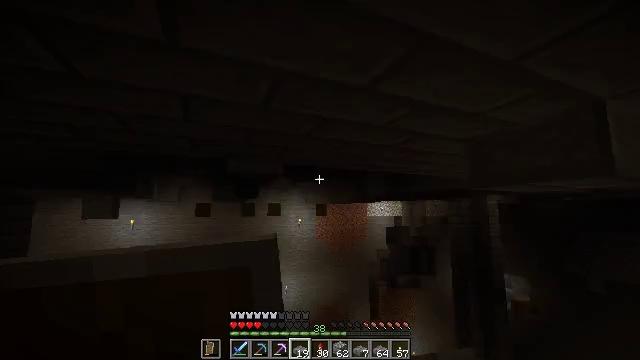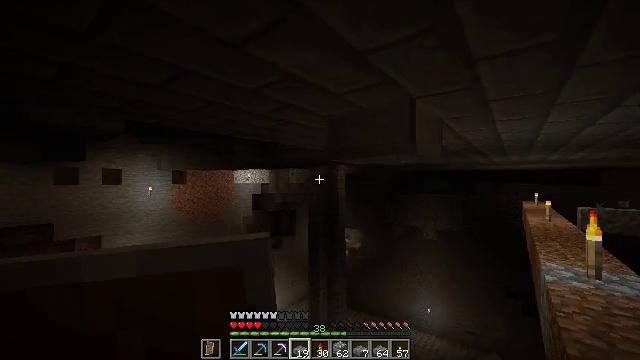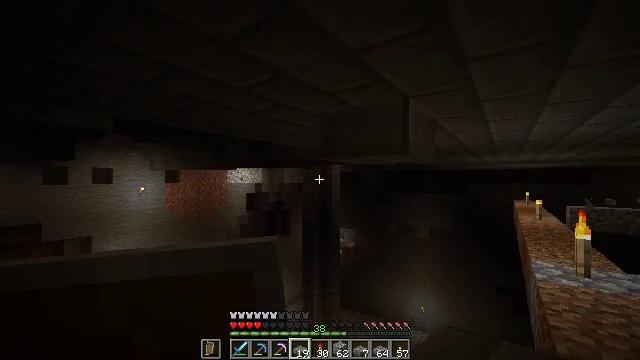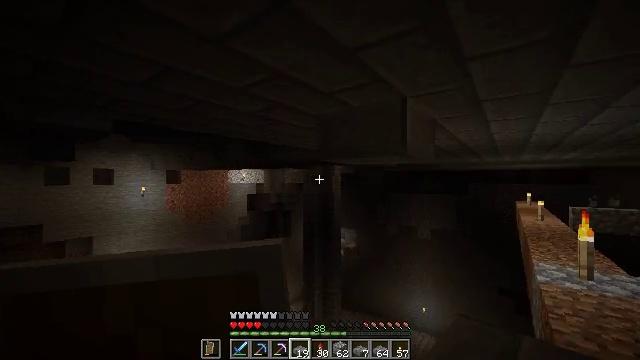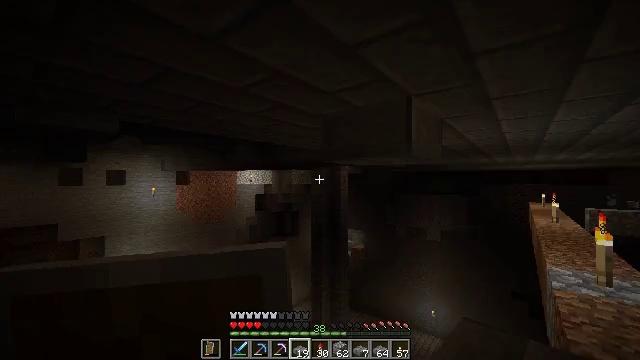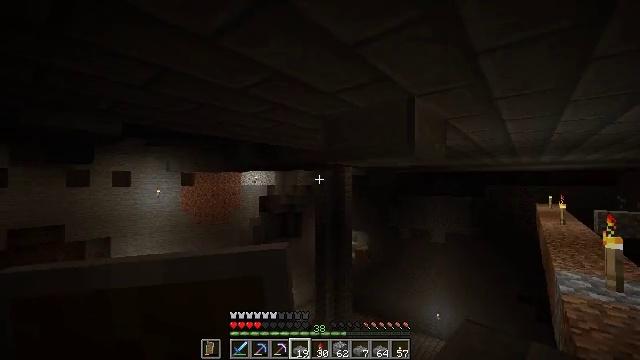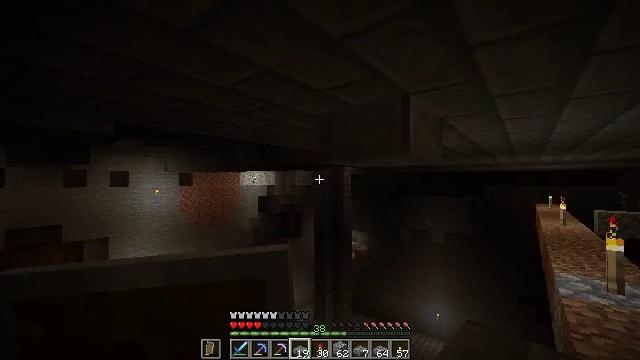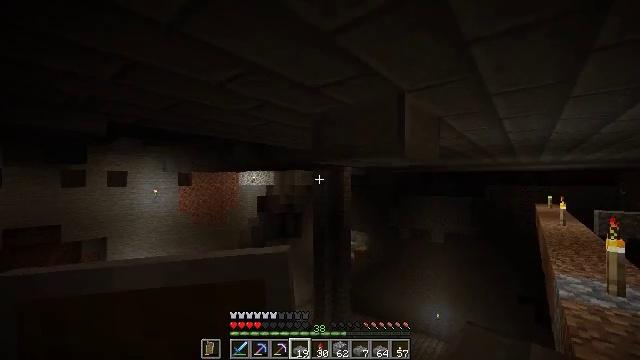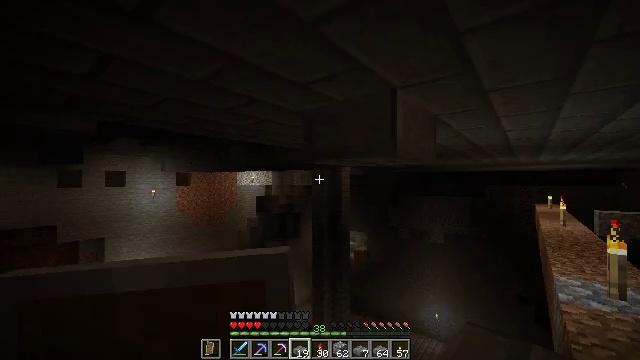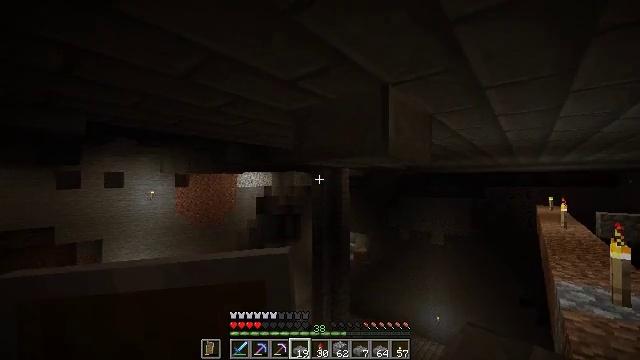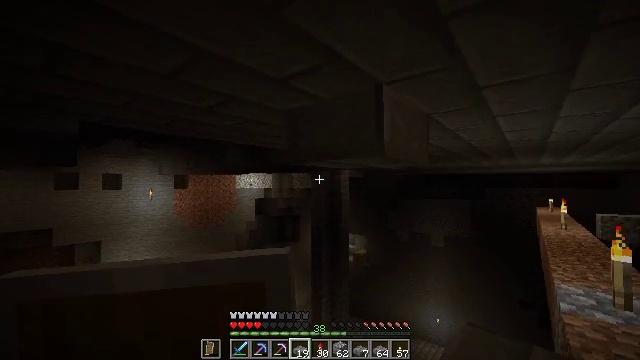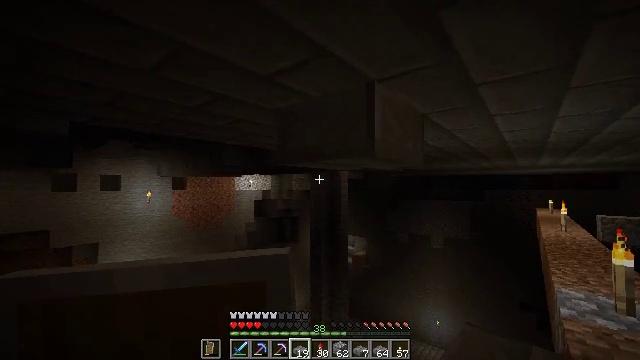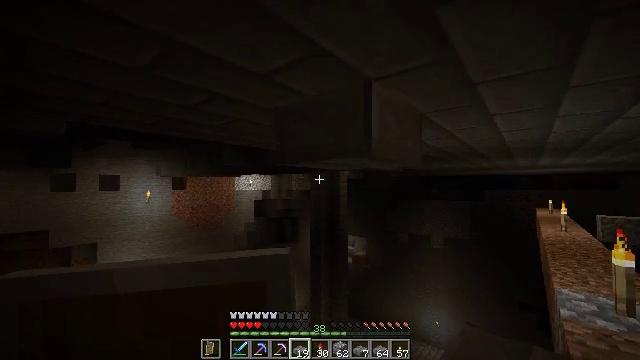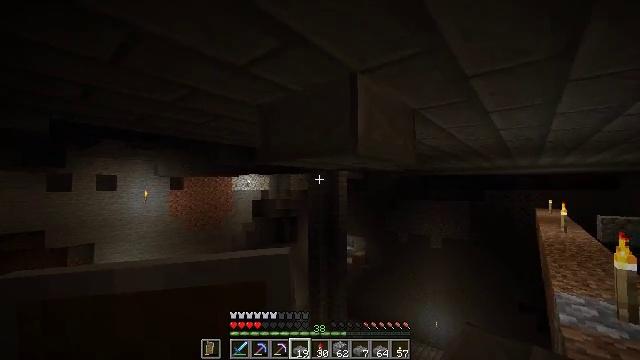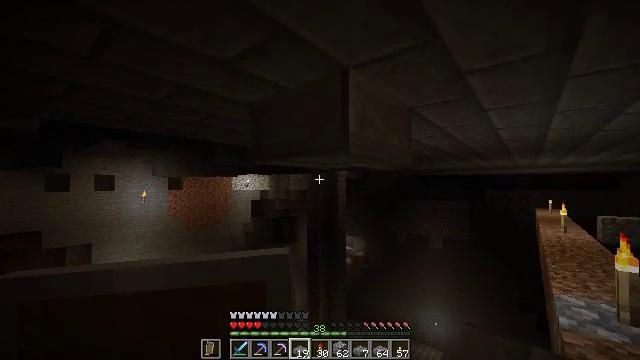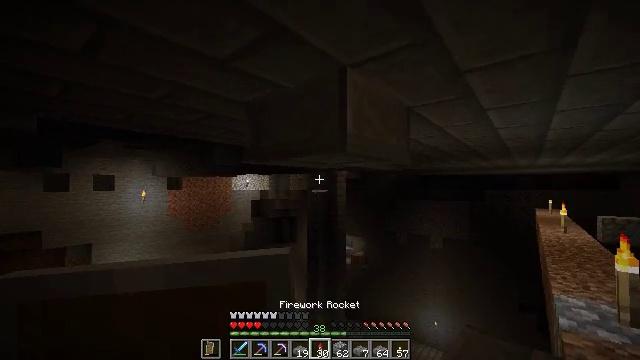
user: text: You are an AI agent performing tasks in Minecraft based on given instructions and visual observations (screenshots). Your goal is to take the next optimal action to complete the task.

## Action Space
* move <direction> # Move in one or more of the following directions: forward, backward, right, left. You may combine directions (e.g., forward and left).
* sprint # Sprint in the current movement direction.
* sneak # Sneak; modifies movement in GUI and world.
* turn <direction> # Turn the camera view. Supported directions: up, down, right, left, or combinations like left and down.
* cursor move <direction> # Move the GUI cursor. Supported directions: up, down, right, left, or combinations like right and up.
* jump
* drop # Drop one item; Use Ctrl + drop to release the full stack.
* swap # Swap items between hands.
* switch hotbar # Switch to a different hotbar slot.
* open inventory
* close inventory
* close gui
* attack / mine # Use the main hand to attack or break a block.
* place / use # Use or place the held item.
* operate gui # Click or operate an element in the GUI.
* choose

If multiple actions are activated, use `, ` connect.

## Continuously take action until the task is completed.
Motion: motion action
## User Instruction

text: Break the stone brick slab to recycle it.
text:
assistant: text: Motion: sneak, turn right and down
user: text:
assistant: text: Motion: move forward and move right, sneak, turn right
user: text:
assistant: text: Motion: move forward and move right, sneak
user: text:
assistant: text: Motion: move forward and move right, sneak, turn left
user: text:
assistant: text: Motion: move forward and move right, sneak
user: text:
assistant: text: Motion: move forward and move right, sneak
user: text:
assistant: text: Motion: move forward and move right, sneak
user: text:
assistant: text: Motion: move forward and move right, sneak
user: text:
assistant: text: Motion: move forward and move right, sneak
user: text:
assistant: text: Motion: move forward and move right, sneak
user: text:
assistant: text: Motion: move forward and move right, sneak
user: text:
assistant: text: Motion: move forward and move right, sneak
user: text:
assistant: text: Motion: move forward and move right, sneak
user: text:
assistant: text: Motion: move forward and move right, sneak
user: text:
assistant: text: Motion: move forward and move right, sneak
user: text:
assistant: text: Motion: move forward and move right, sneak
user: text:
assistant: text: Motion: move forward and move right, sneak
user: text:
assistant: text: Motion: move forward and move right, sneak
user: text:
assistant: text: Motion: move forward and move right, sneak
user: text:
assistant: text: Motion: move forward and move right, sneak
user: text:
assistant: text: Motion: move forward and move right, sneak
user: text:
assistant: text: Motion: sneak
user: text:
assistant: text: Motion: sneak
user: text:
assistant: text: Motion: sneak
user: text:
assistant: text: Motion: sneak, turn left and up
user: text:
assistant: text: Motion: sneak, turn up
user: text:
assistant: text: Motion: sneak
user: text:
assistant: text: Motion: sneak, turn left and up
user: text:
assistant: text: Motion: sneak, turn left and up
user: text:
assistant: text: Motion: sneak, turn left and up